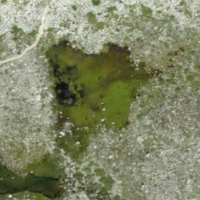
EUNIS habitat code: 31
Species observed at this site:
Jacobaea incana